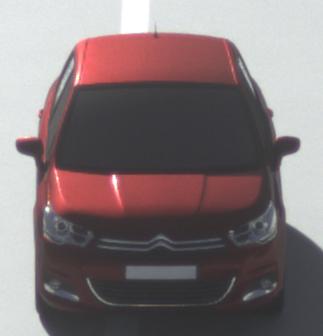
Make: Citroen
Model: C4 VTi 95
Detailed model: C4 (II)
Model produced from: 2012/08
Model produced until: 2013/06
Doors: 5
Color: red
Road condition: dry road
Daytime: morning or afternoon
Contrast: high contrast